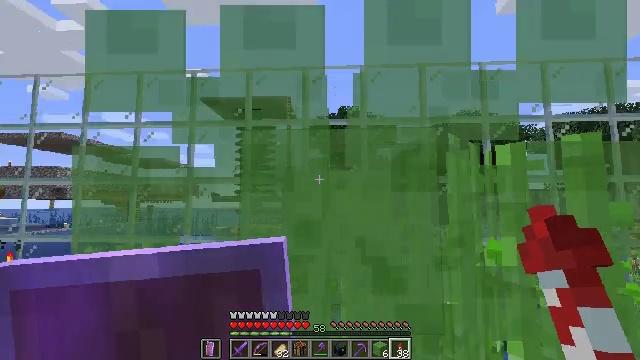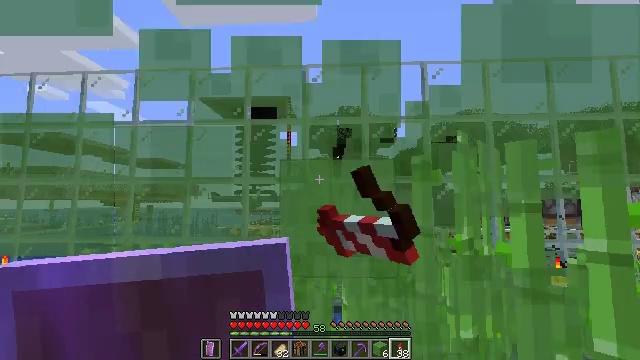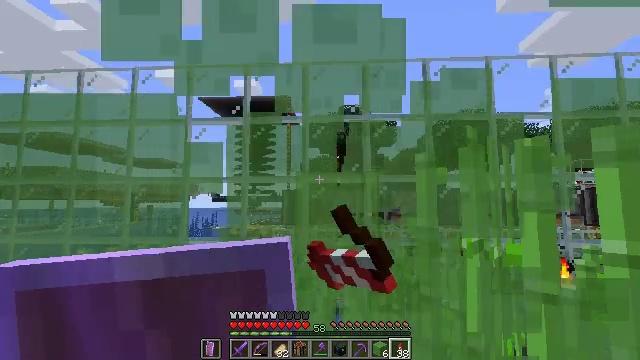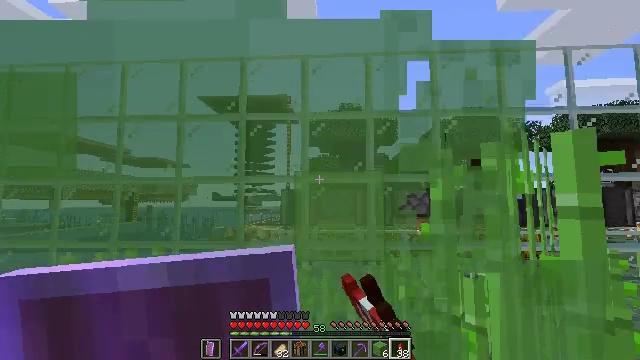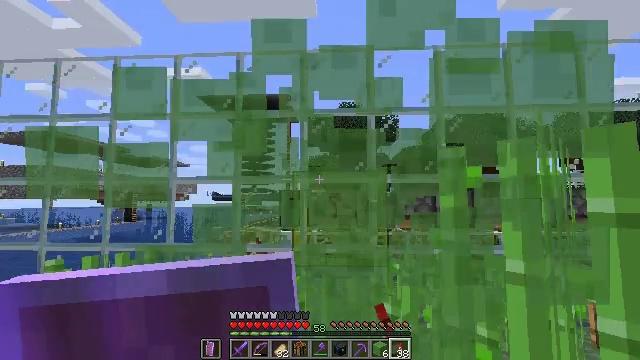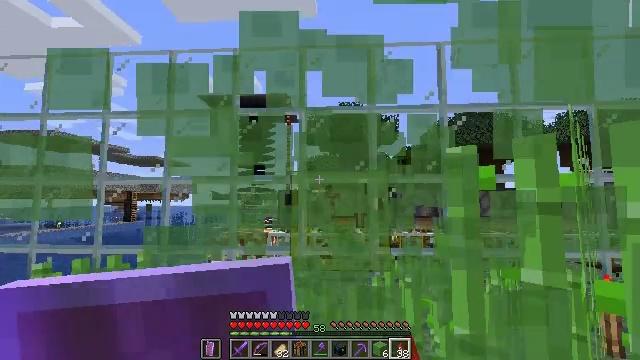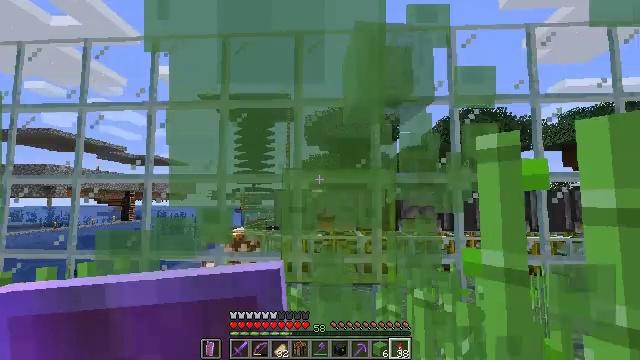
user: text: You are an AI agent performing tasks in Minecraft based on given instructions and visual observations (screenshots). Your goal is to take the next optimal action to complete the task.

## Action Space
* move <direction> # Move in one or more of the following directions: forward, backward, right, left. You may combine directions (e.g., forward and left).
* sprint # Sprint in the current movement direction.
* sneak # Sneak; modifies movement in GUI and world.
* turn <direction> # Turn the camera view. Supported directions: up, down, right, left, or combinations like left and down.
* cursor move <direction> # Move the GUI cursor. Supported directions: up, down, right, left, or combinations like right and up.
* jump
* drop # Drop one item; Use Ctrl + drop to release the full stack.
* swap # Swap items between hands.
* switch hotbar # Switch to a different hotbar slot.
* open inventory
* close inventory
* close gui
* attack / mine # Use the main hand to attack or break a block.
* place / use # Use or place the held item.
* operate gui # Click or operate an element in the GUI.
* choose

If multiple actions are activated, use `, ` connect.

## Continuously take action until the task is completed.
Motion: motion action
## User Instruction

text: Mine the slime block with your hand or tool.
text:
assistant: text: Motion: move forward, attack / mine
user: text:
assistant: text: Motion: move forward, attack / mine
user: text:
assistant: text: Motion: move forward, attack / mine
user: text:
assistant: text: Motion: move forward
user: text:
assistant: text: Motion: move forward
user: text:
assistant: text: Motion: move forward
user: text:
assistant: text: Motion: no_op